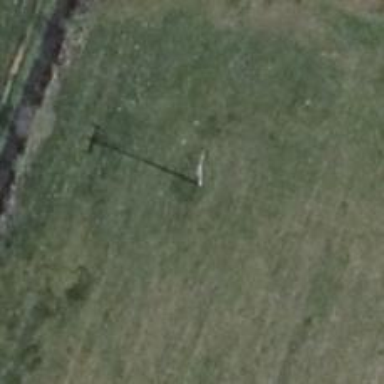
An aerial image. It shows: Power pole.